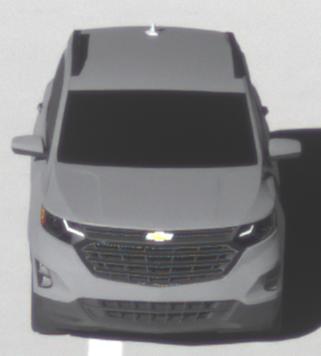
Make: Chevrolet
Model: Equinox
Detailed model: Gen. 2
Model produced from: 2015
Model produced until: 2017
Doors: 5
Color: gray
Road condition: dry road
Daytime: morning or afternoon
Contrast: high contrast